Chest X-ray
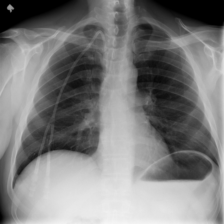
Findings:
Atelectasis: negative
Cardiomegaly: negative
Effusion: negative
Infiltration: positive
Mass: negative
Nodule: negative
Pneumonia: negative
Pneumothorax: negative
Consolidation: negative
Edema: negative
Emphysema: negative
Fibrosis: negative
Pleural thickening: negative
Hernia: negative